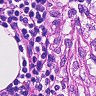
Metastatic tissue present: no